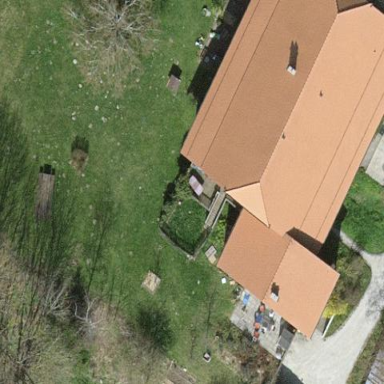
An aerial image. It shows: Simple and straightforward house.